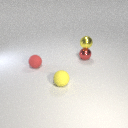
small yellow rubber sphere in front of small red metal sphere